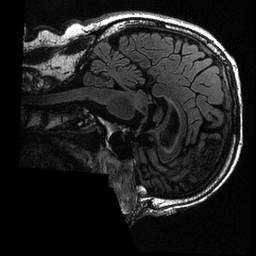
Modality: T2w
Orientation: sagittal
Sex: male
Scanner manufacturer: ge
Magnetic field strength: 3 T
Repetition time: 6 s
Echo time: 0.1266 s